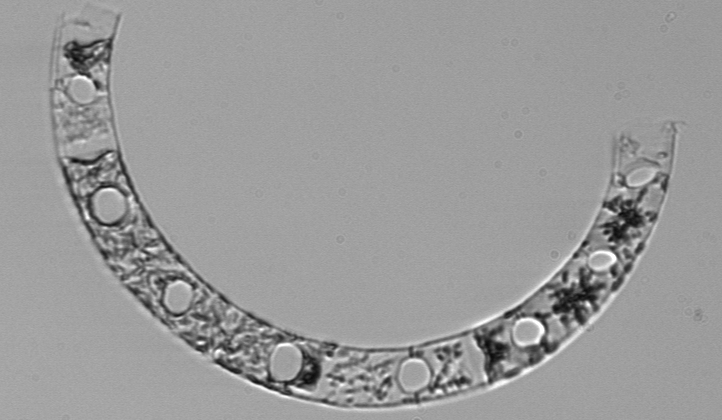
Label: Eucampia